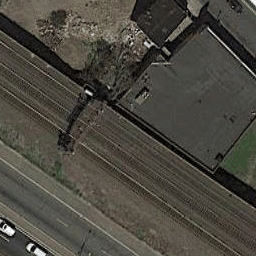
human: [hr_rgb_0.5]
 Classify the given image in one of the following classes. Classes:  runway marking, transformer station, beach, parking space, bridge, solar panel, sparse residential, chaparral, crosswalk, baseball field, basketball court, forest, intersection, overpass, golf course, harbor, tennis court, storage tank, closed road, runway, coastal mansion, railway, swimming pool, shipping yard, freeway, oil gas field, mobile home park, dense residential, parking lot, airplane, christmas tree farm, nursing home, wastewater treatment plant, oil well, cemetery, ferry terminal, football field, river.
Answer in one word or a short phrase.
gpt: railway